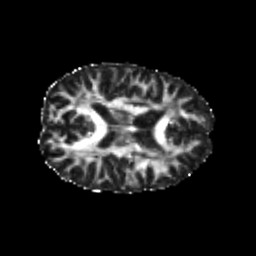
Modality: FA
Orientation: axial
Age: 22
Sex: female
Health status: healthy
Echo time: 0.074 s